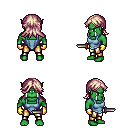
a pixel art fantasy rpg character, male body template, orc, green skin, blue vest, gold greaves, white blonde loose hair, gold gloves, dagger, four views (front, back, left, right), 2x2 character sprite sheet, small pixel art, hard edges, no anti-aliasing